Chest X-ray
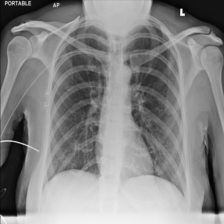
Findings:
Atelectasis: negative
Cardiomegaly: negative
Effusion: negative
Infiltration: negative
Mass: negative
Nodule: negative
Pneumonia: negative
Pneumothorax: negative
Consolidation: negative
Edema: negative
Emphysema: negative
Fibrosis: negative
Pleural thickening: negative
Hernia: negative